Question: The one you see below is a screen shot of <URL>.
What I want to ask is if you know a way I can achieve what the Tapbots guys achieved in their tableView: you tap on a cell of the former tableView and it reveals a set of actions, tap again and it disappear.

It is a really cool looking implementation and I would love to know your opinion on how I can do that both for practice and also because I would love to use a variant of this in a future project.
Any idea?
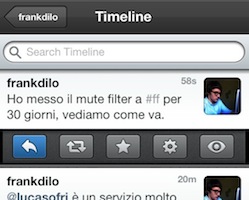
Answer: When the user selects the cell save the the index path of the selected cell and add a row below it. If the user selects the same sell hide the row below it. If the user selects another cell hide the currently selected cell and show a new cell below the newly selected cell.
'''
@interface RCTableViewController ()
@property (nonatomic, strong) NSMutableArray *tableViewData;
@property (nonatomic, strong) NSIndexPath *selectedIndexPath;
@end
@implementation RCTableViewController
@synthesize tableViewData = _tableViewData;
@synthesize selectedIndexPath = _selectedIndexPath;
- (void)viewDidLoad
{
[super viewDidLoad];
self.tableViewData = [NSMutableArray arrayWithObjects:
@"Cell 0",
@"Cell 1",
@"Cell 2",
@"Cell 3",
@"Cell 4",
@"Cell 5",
@"Cell 6",
@"Cell 7",
@"Cell 8",
nil];
self.selectedIndexPath = nil;
[self.tableView reloadData];
}
- (NSInteger)numberOfSectionsInTableView:(UITableView *)tableView
{
return 1;
}
- (NSInteger)tableView:(UITableView *)tableView numberOfRowsInSection:(NSInteger)section
{
return self.tableViewData.count;
}
- (UITableViewCell *)tableView:(UITableView *)tableView cellForRowAtIndexPath:(NSIndexPath *)indexPath
{
UITableViewCell *cell;
if (indexPath == self.selectedIndexPath) {
static NSString *DropDownCellIdentifier = @"DropDownCell";
cell = [tableView dequeueReusableCellWithIdentifier:DropDownCellIdentifier];
if (cell == nil) {
cell = [[UITableViewCell alloc] initWithStyle:UITableViewCellStyleDefault reuseIdentifier:DropDownCellIdentifier];
}
cell.textLabel.text = @"Drop Down Cell";
} else {
static NSString *DataCellIdentifier = @"DataCell";
cell = [tableView dequeueReusableCellWithIdentifier:DataCellIdentifier];
if (cell == nil) {
cell = [[UITableViewCell alloc] initWithStyle:UITableViewCellStyleDefault reuseIdentifier:DataCellIdentifier];
}
cell.textLabel.text = [self.tableViewData objectAtIndex:indexPath.row];
}
return cell;
}
- (void)tableView:(UITableView *)tableView didSelectRowAtIndexPath:(NSIndexPath *)indexPath
{
NSIndexPath *dropDownCellIndexPath = [NSIndexPath indexPathForRow:indexPath.row + 1
inSection:indexPath.section];
if (!self.selectedIndexPath) {
// Show Drop Down Cell
[self.tableViewData insertObject:@"Drop Down Cell" atIndex:dropDownCellIndexPath.row];
[tableView insertRowsAtIndexPaths:[NSArray arrayWithObject:dropDownCellIndexPath]
withRowAnimation:UITableViewRowAnimationTop];
self.selectedIndexPath = indexPath;
} else {
NSIndexPath *currentdropDownCellIndexPath = [NSIndexPath indexPathForRow:self.selectedIndexPath.row + 1
inSection:self.selectedIndexPath.section];
if (indexPath.row == self.selectedIndexPath.row) {
// Hide Drop Down Cell
[self.tableViewData removeObjectAtIndex:currentdropDownCellIndexPath.row];
[tableView deleteRowsAtIndexPaths:[NSArray arrayWithObject:currentdropDownCellIndexPath]
withRowAnimation:UITableViewRowAnimationTop];
self.selectedIndexPath = nil;
} else if (indexPath.row == currentdropDownCellIndexPath.row) {
// Dropdown Cell Selected - No Action
return;
} else {
// Switch Dropdown Cell Location
[tableView beginUpdates];
// Hide Dropdown Cell
[self.tableViewData removeObjectAtIndex:currentdropDownCellIndexPath.row];
[tableView deleteRowsAtIndexPaths:[NSArray arrayWithObject:currentdropDownCellIndexPath]
withRowAnimation:UITableViewRowAnimationAutomatic];
// Show Dropdown Cell
NSInteger dropDownCellRow = indexPath.row + ((indexPath.row >= currentdropDownCellIndexPath.row) ? 0 : 1);
dropDownCellIndexPath = [NSIndexPath indexPathForRow:dropDownCellRow
inSection:indexPath.section];
[self.tableViewData insertObject:@"Drop Down Cell" atIndex:dropDownCellIndexPath.row];
[tableView insertRowsAtIndexPaths:[NSArray arrayWithObject:dropDownCellIndexPath]
withRowAnimation:UITableViewRowAnimationAutomatic];
self.selectedIndexPath = [NSIndexPath indexPathForRow:dropDownCellIndexPath.row - 1
inSection:dropDownCellIndexPath.section];
[tableView endUpdates];
}
}
}
@end
'''